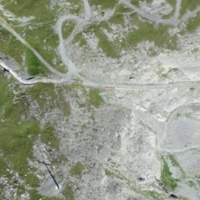
EUNIS habitat code: 23
Species observed at this site:
Tachymarptis melba
Agriades glandon
Dryas octopetala
Anthus spinoletta
Satyrus ferula
Montifringilla nivalis
Hedysarum hedysaroides
Pyrrhocorax graculus
Prunella collaris
Pyrgus andromedae